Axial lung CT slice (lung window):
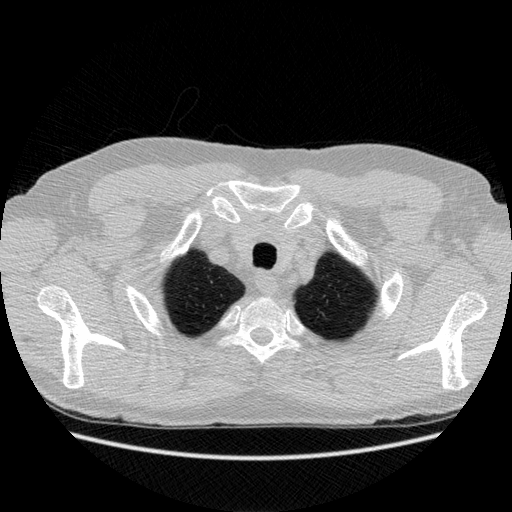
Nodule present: no